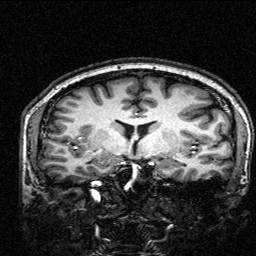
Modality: T1w
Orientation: sagittal
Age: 29
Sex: male